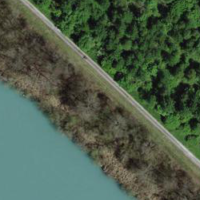
EUNIS habitat code: 25
Species observed at this site:
Euphorbia cyparissias